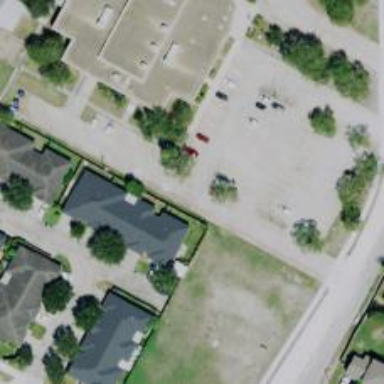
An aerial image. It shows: Driveway.